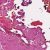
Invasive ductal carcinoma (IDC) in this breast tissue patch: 0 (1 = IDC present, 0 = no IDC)